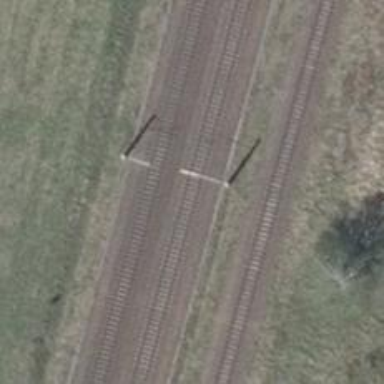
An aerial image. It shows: Milestone along the railway track with catenary mast.